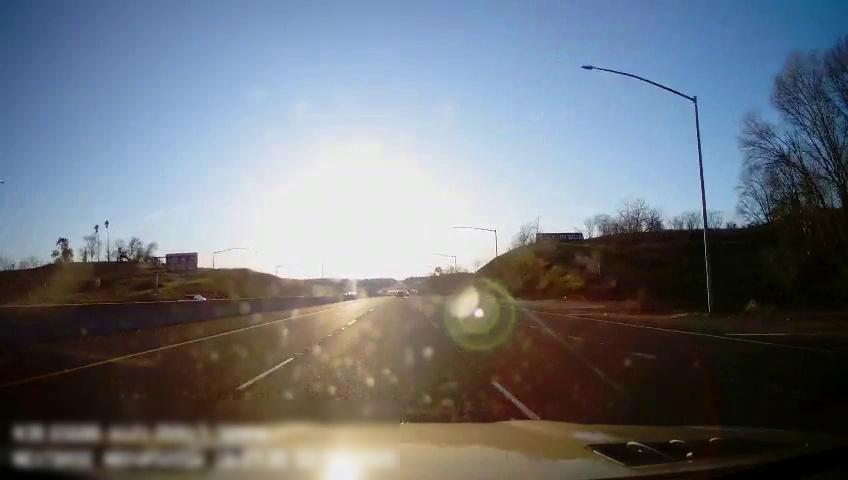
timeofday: Day
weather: Sunny
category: Drivable Space
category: Vehicles | Car
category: Lanes | Alternate Lane
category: Lanes | Alternate Lane
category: Lanes | Current Lane
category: Lanes | Current Lane
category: Lanes | Alternate Lane